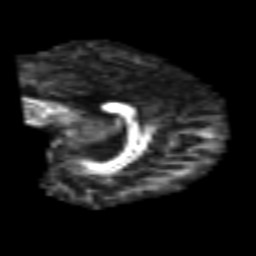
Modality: FA
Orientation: sagittal
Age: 25
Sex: male
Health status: healthy